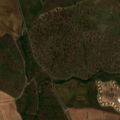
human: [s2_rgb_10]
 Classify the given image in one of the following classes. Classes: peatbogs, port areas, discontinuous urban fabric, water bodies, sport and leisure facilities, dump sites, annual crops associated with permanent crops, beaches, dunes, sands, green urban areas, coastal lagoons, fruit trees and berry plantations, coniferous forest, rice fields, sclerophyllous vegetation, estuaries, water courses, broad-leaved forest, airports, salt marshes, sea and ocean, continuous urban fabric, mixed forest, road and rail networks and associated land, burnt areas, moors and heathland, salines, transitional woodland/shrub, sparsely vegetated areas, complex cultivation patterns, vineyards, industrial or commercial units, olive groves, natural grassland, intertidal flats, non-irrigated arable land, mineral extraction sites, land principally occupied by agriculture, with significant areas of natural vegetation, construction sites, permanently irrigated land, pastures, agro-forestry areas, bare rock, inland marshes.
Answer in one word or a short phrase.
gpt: continuous urban fabric